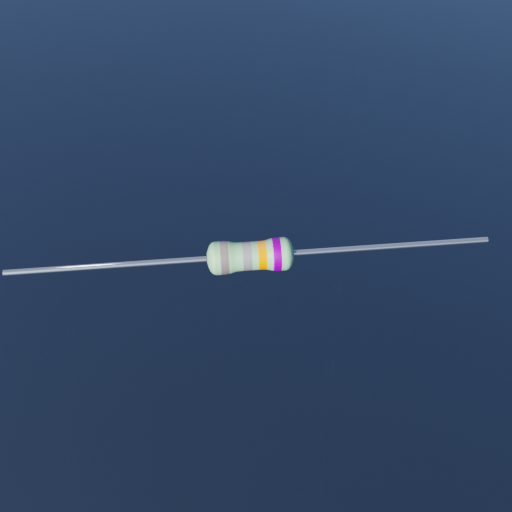
Resistor colour bands (in order): gray, gray, orange, violet